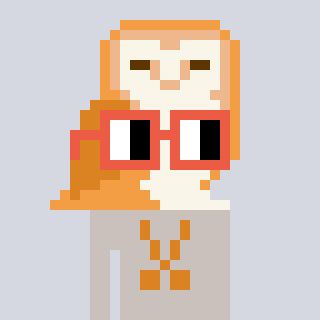
a pixel art character with square orange glasses, a owl-shaped head and a foggrey-colored body on a cool background